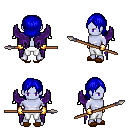
a pixel art fantasy rpg character, male body template, dark elf, purple skin, purple wings, white pants, blue long bangs hairstyle, gold gloves, brown slippers, spear, four views (front, back, left, right), 2x2 character sprite sheet, small pixel art, hard edges, no anti-aliasing